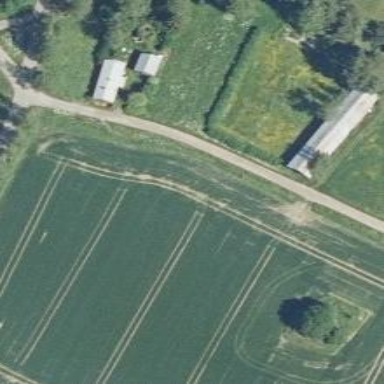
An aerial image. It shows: Unclassified road running through agricultural land.